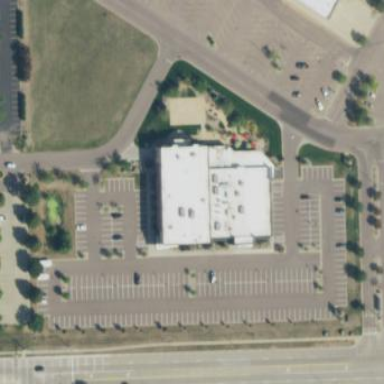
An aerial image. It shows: Events venue building.